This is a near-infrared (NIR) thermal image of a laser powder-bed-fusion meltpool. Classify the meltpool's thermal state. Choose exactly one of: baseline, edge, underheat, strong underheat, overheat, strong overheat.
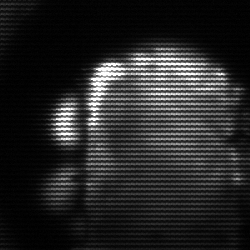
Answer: baseline